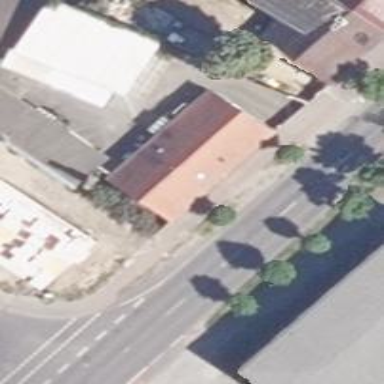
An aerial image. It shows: Bakery.